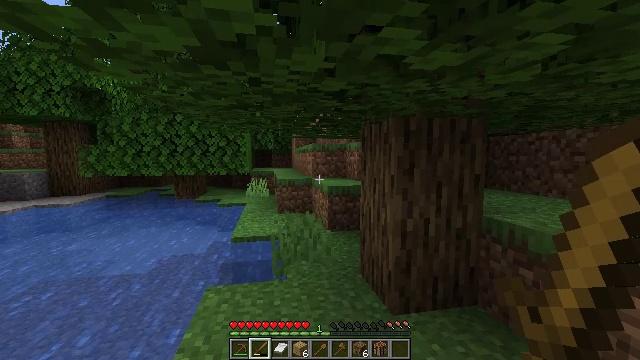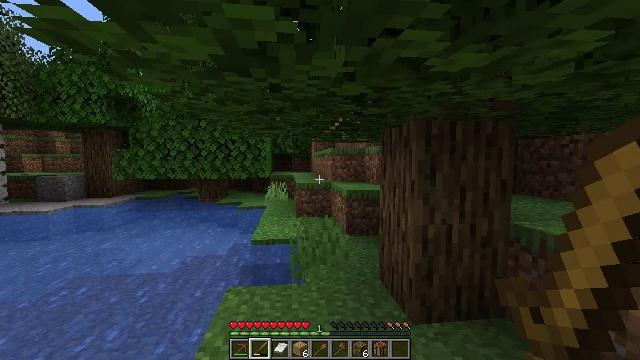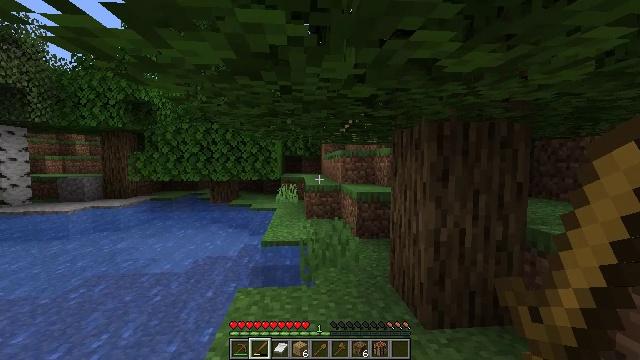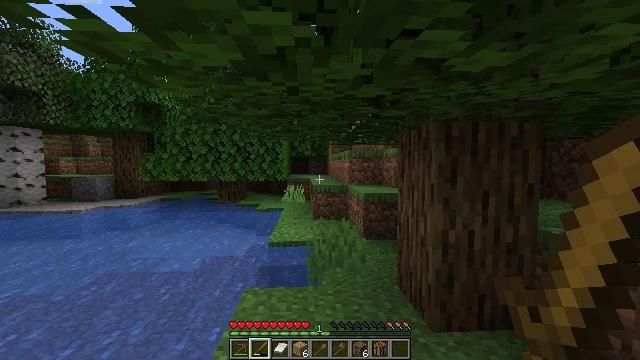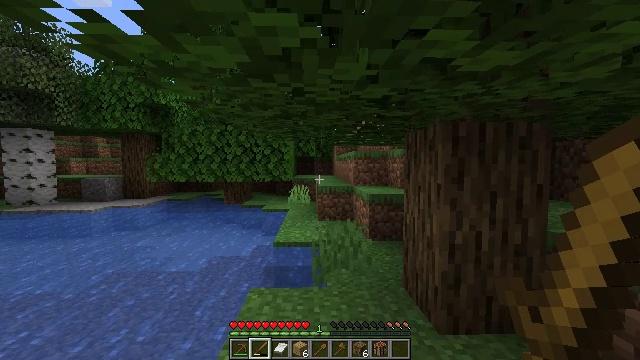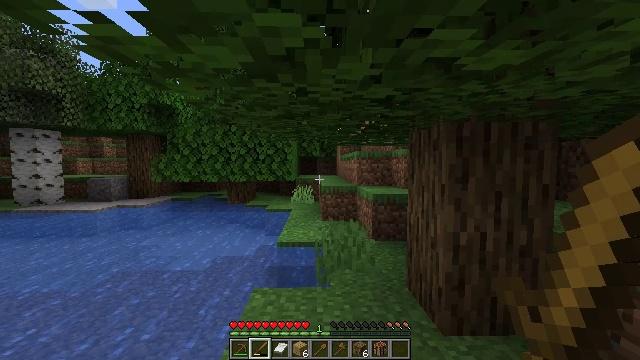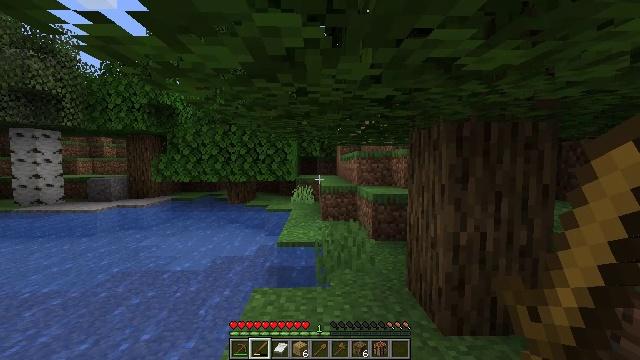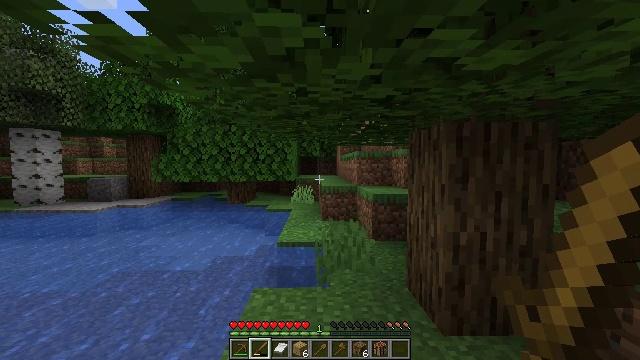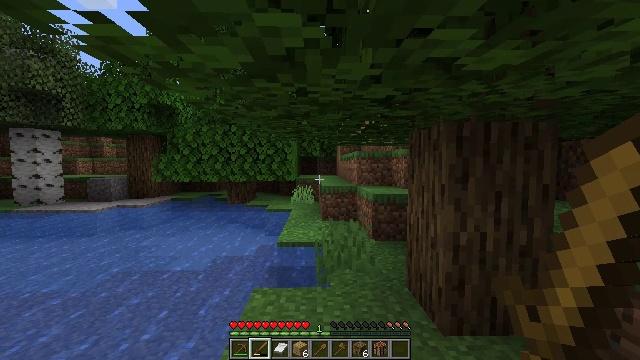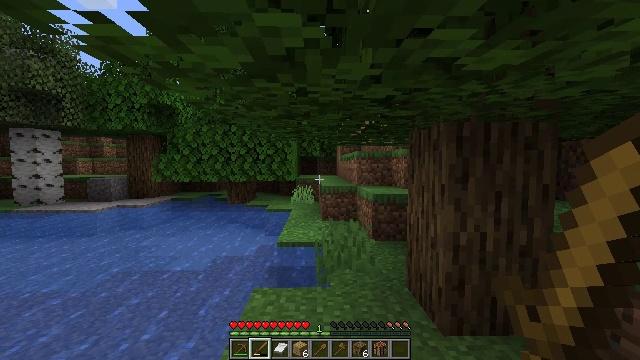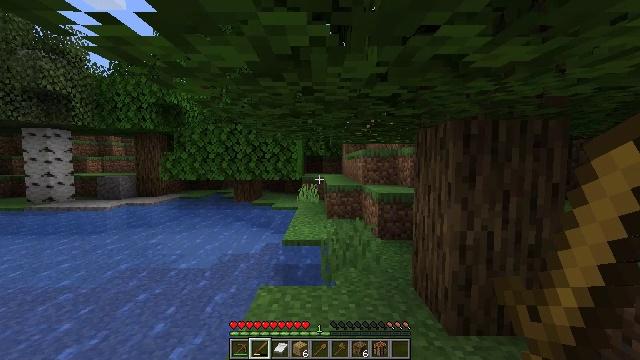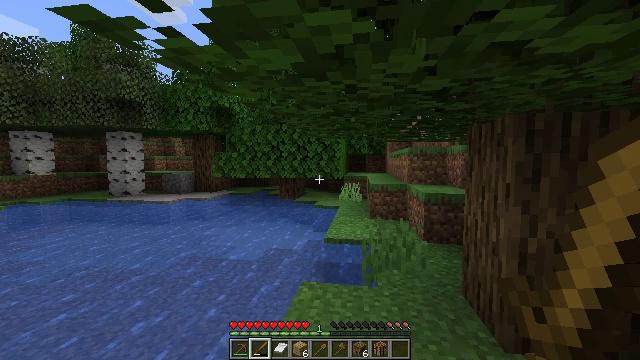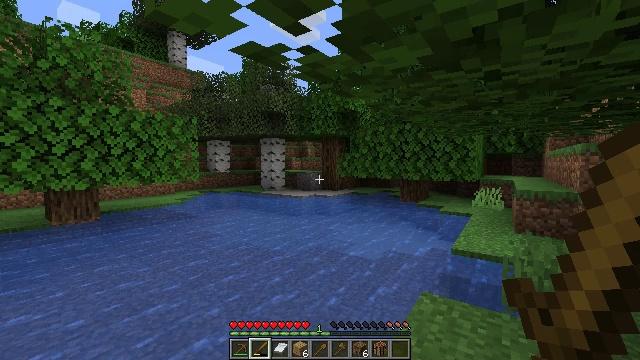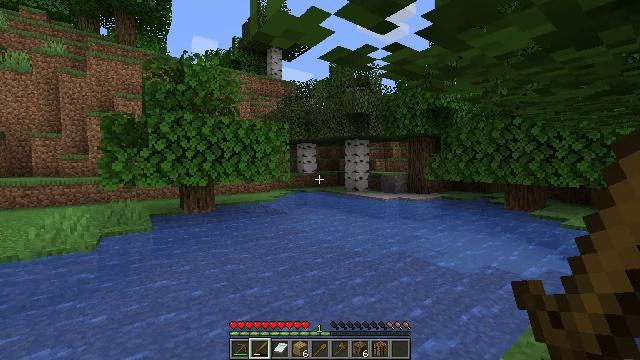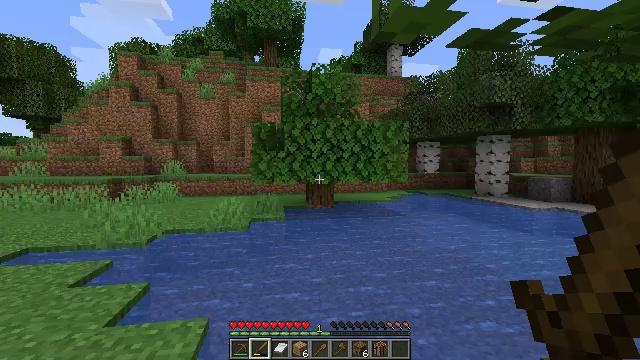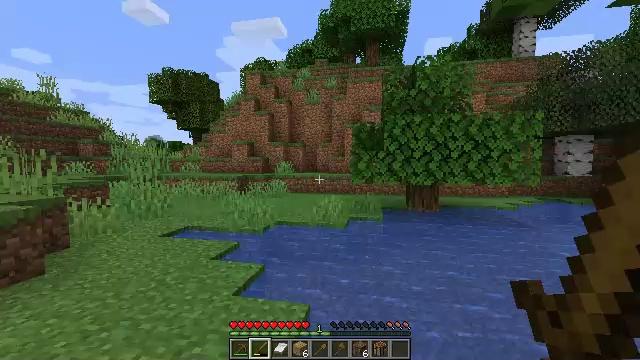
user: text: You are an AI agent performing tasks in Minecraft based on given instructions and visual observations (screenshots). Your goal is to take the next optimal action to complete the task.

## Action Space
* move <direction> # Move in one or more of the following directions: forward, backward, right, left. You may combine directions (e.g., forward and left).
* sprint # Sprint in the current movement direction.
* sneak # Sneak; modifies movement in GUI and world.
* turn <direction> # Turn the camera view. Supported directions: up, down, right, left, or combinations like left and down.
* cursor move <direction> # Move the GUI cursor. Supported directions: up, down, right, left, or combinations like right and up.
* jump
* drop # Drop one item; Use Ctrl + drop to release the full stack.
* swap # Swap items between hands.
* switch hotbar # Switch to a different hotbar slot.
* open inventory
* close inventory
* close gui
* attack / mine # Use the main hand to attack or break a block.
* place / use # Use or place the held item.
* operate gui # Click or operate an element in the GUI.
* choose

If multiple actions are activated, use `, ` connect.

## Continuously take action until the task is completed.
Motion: motion action
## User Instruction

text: Trim the tree by mining oak leaves.
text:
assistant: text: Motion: turn left
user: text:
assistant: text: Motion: turn left
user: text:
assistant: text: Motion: turn left
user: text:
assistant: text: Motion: turn left
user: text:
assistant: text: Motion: no_op
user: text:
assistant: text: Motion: no_op
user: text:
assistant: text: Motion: no_op
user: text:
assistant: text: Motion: no_op
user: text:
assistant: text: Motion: no_op
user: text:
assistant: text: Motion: turn left
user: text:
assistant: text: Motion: turn left
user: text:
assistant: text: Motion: turn left
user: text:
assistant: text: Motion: turn left
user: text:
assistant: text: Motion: turn left
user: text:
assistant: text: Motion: turn left
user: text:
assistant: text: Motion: turn left
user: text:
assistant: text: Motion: turn left and down
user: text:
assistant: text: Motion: turn left and down
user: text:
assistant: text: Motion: turn left
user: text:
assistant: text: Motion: turn left
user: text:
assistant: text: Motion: turn left
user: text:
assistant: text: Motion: no_op
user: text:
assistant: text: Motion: no_op
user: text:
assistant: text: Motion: no_op
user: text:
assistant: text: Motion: no_op
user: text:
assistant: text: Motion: move forward
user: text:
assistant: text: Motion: move forward, sprint
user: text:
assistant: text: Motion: move forward, sprint
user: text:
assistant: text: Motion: move forward, sprint
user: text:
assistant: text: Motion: move forward, sprint